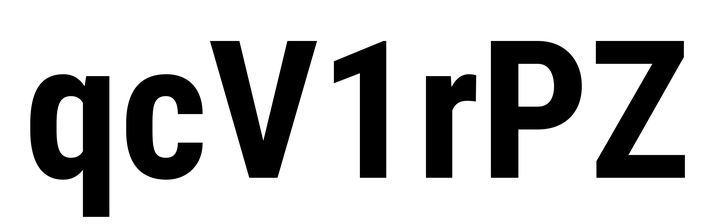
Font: Roboto_Condensed_Bold